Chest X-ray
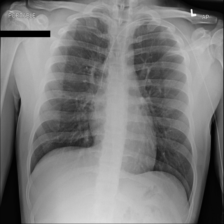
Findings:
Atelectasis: negative
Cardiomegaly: negative
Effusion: negative
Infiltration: negative
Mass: negative
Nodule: negative
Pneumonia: negative
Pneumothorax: negative
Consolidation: negative
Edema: negative
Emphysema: negative
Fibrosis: negative
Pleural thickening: negative
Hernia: negative